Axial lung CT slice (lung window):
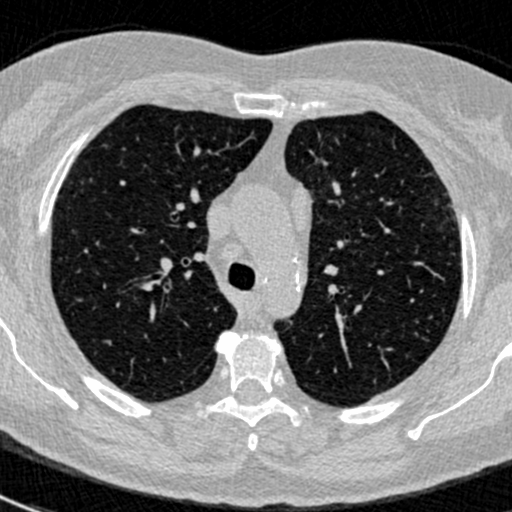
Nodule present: no